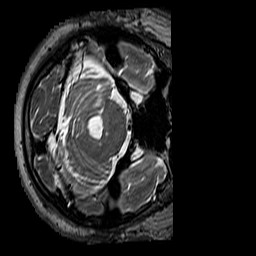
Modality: T2w
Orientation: axial
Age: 56
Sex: male
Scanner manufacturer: siemens
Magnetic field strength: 3 T
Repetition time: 3.2 s
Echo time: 0.212 s